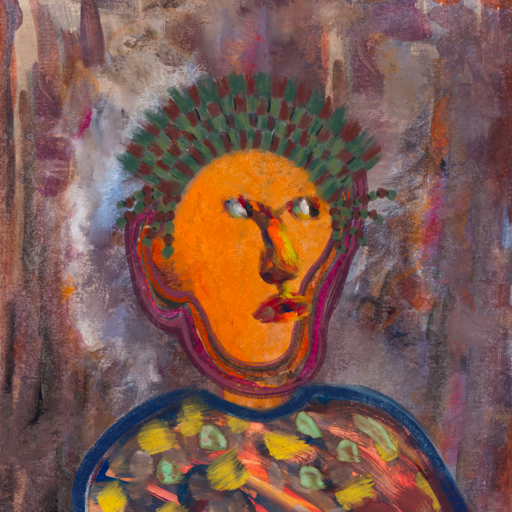
Background: Hypocrite, Head And Neck Side: Hypocrite_w_Hair, Face Side: An_Impression, Bust: Mother_And_Son_Mother, Hair Side: Blank, Head Accessory: After_Raid_Crown, Second Necklace: Blank, Necklace: Blank, Baby: Blank